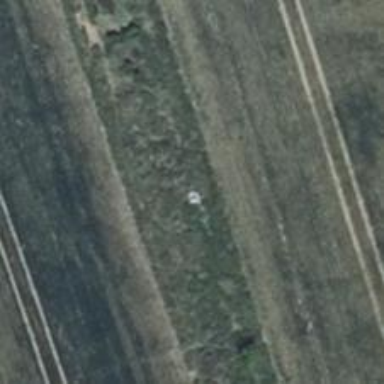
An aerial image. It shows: Hunting stand.